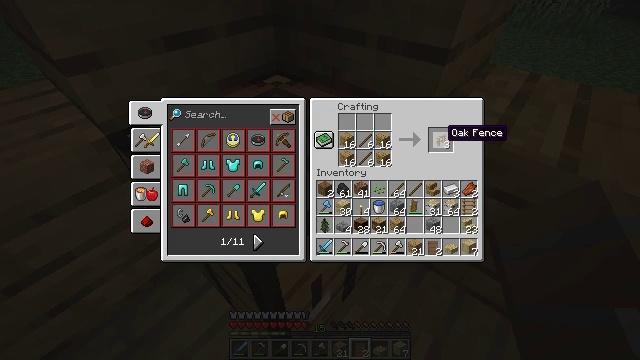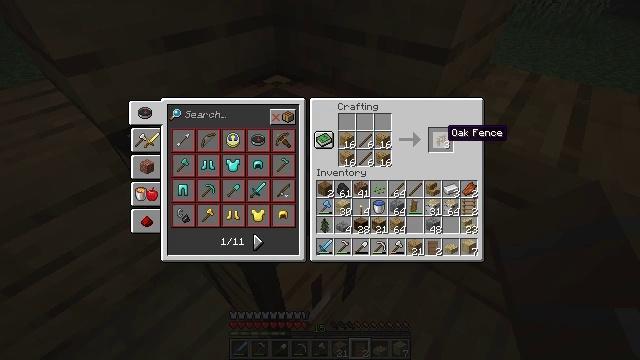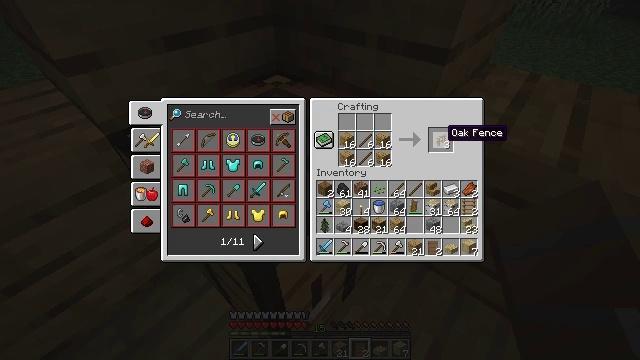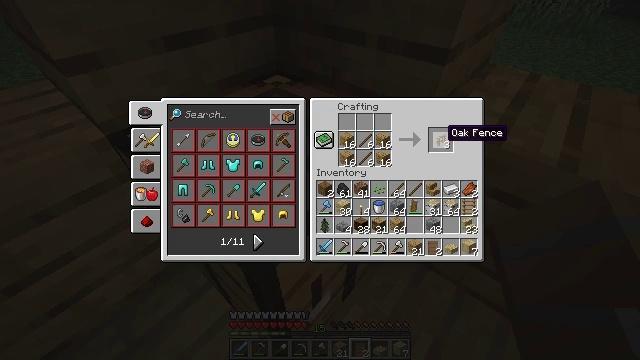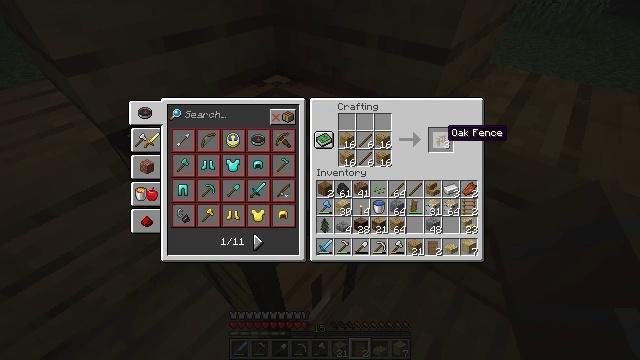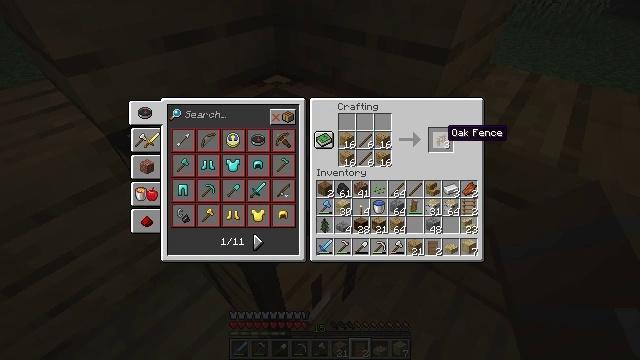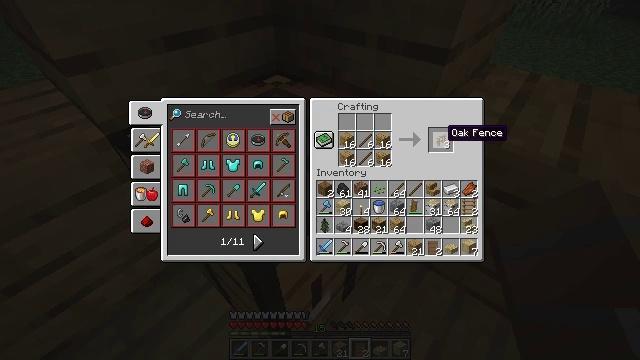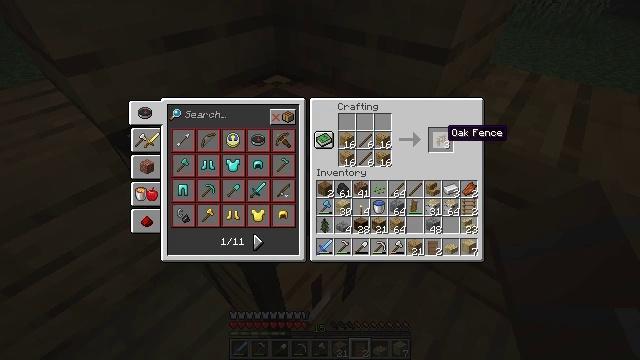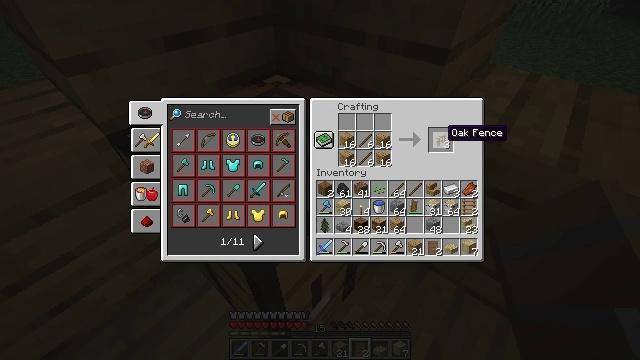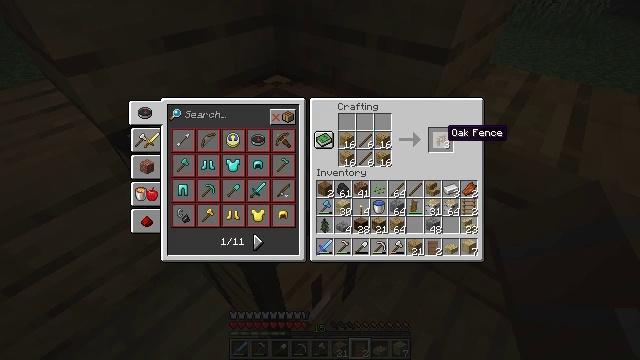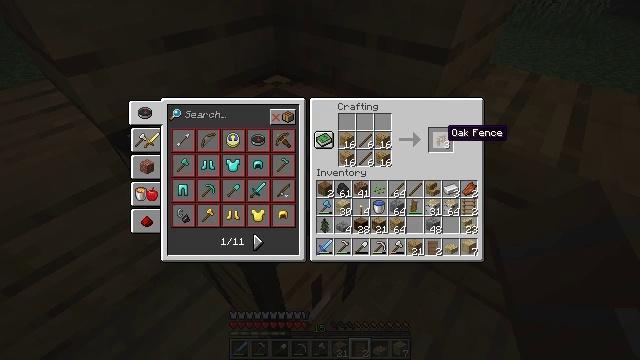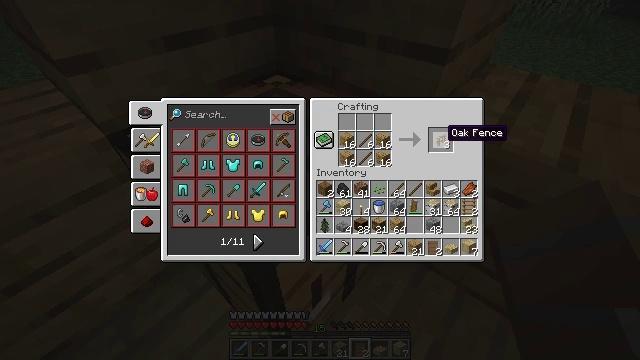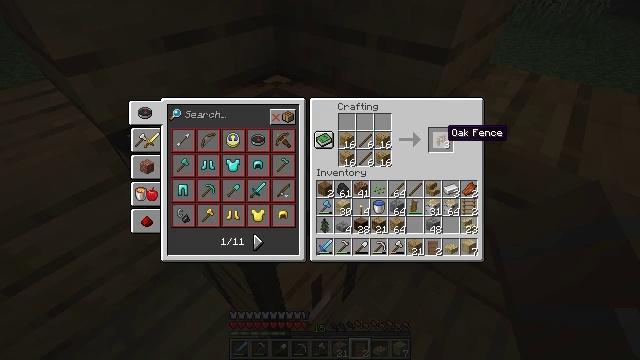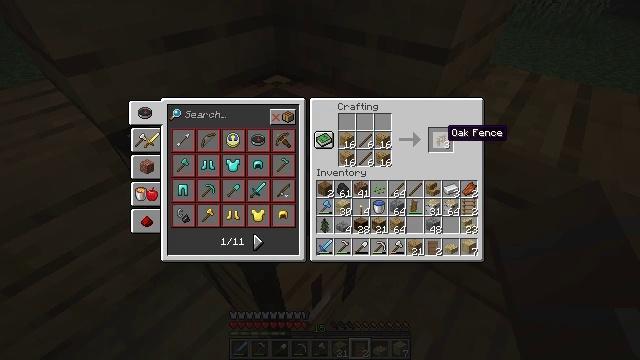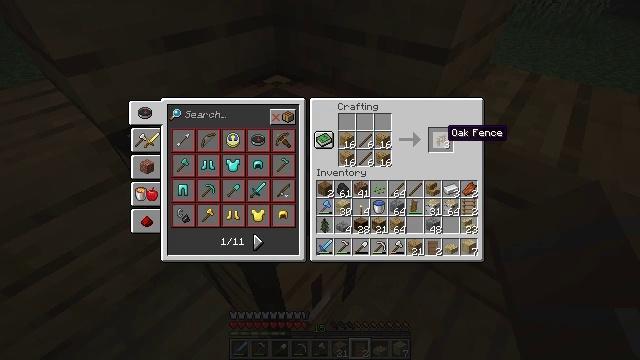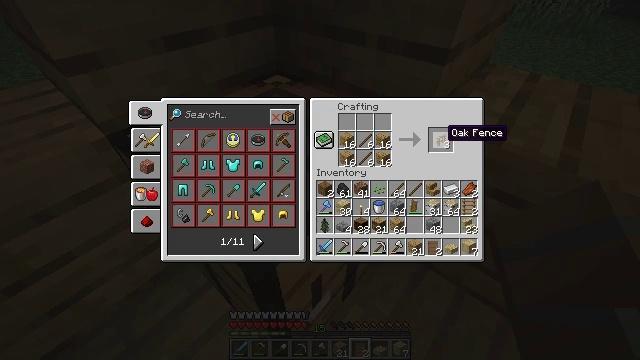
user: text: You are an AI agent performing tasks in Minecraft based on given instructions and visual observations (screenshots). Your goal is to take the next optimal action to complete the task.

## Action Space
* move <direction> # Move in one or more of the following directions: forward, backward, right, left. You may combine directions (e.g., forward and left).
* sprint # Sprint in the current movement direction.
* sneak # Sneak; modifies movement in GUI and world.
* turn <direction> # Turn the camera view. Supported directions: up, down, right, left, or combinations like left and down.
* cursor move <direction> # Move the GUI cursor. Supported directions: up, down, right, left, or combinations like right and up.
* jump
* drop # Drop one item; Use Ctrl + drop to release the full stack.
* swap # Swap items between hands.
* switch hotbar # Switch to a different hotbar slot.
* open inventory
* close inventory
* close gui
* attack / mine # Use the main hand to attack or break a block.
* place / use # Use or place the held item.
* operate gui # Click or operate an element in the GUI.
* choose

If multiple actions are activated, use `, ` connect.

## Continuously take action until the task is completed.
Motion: motion action
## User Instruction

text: Open the crafting table and craft an oak fence with planks and sticks.
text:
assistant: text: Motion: no_op
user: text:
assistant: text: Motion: no_op
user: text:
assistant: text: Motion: no_op
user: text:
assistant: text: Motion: no_op
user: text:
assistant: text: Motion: no_op
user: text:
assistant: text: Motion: no_op
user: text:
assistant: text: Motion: no_op
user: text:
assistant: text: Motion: no_op
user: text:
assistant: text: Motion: no_op
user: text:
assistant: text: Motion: no_op
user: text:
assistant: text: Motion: no_op
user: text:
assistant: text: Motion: no_op
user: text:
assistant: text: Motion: no_op
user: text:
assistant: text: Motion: no_op
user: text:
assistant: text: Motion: no_op
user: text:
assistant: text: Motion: no_op
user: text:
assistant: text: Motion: no_op
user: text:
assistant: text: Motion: no_op
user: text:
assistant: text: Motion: no_op
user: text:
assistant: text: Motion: no_op
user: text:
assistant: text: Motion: no_op
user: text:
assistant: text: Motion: no_op
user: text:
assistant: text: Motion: no_op
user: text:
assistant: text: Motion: no_op
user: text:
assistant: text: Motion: no_op
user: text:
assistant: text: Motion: no_op
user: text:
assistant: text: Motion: no_op
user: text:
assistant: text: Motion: no_op
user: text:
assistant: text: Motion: no_op
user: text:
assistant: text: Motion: no_op